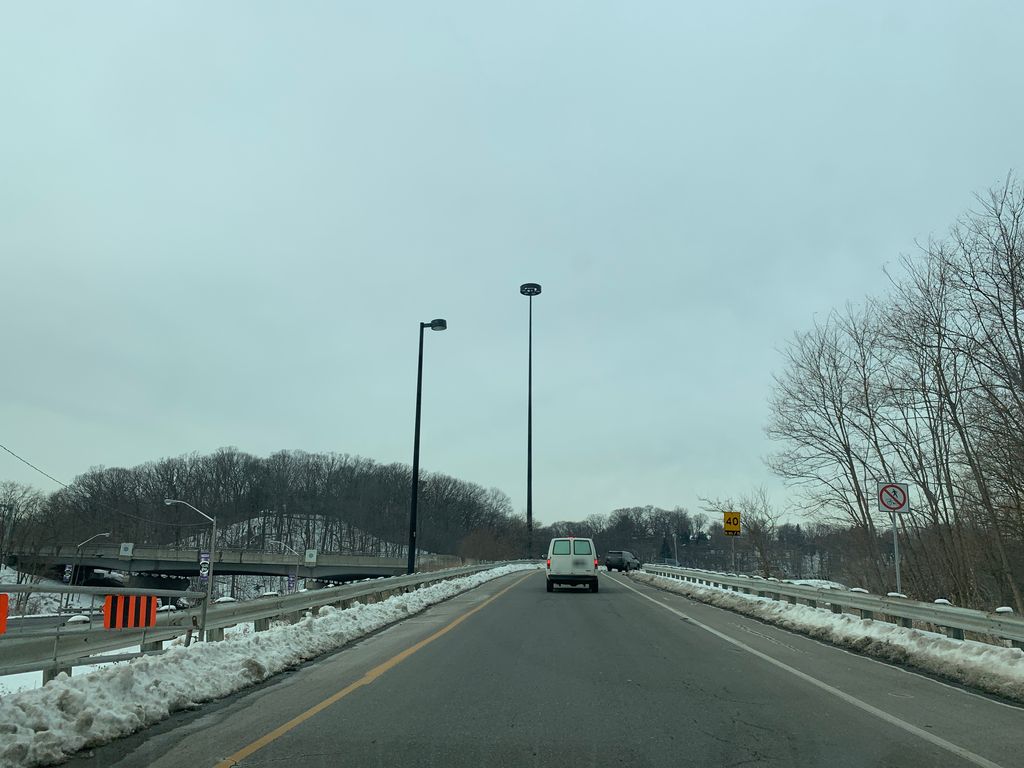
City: toronto